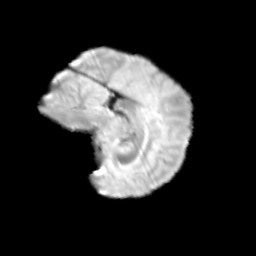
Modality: T2w
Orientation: sagittal
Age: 11
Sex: female
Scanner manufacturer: siemens
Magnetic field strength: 3 T
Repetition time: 3.8 s
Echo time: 0.07 s